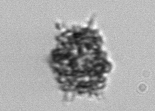
Label: Dictyocha